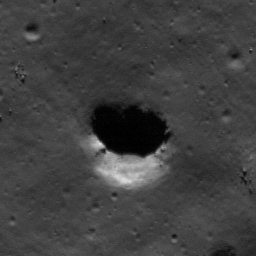
Pit: Copernicus 16
Host crater: Copernicus
Host type: impact_melt
Lunar coordinates: latitude 9.484, longitude 340.162